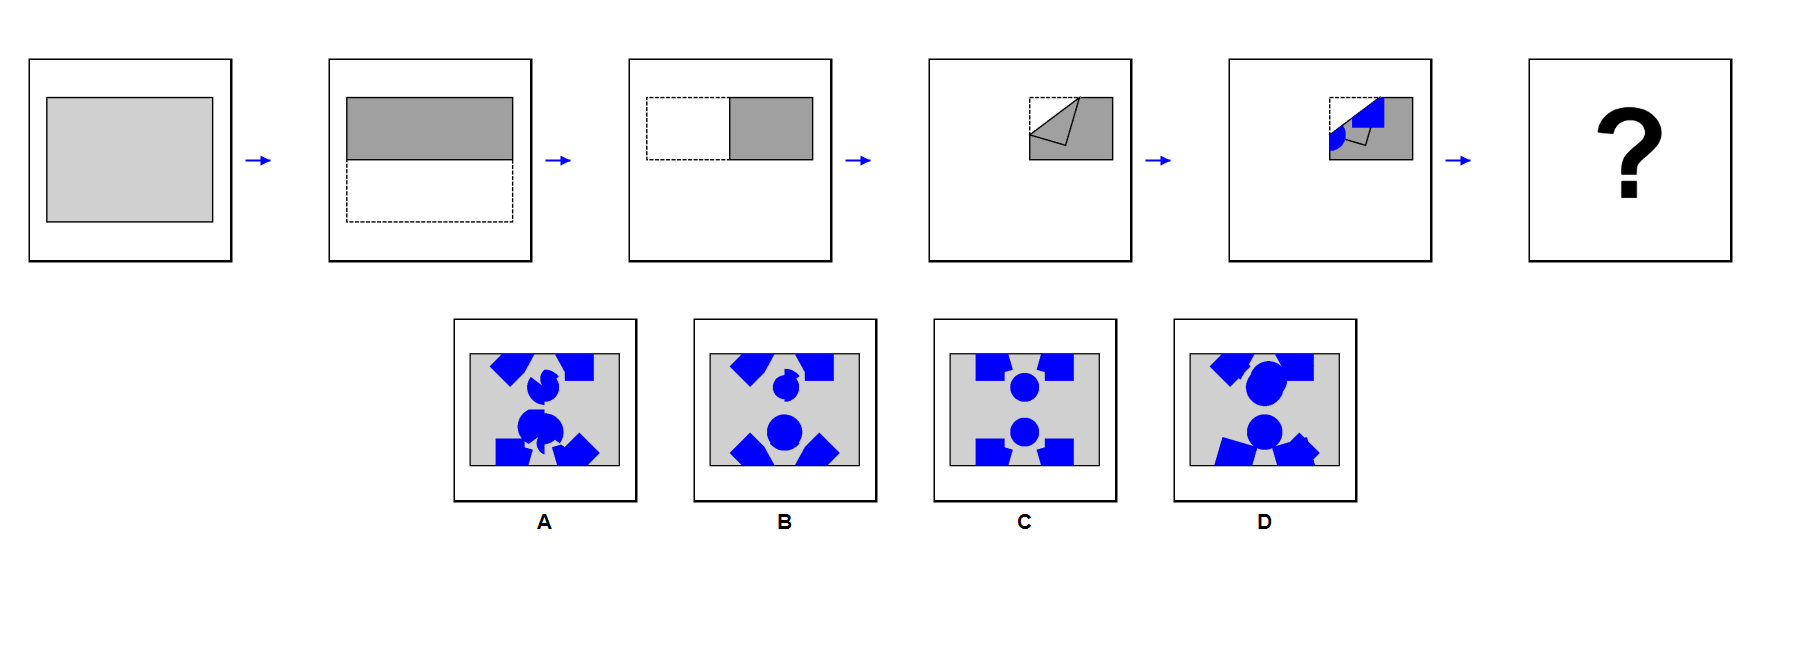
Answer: C